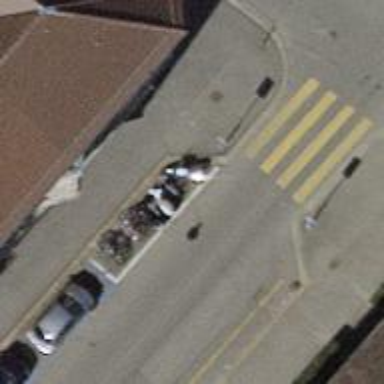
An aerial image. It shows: Bicycle parking area with stands available.